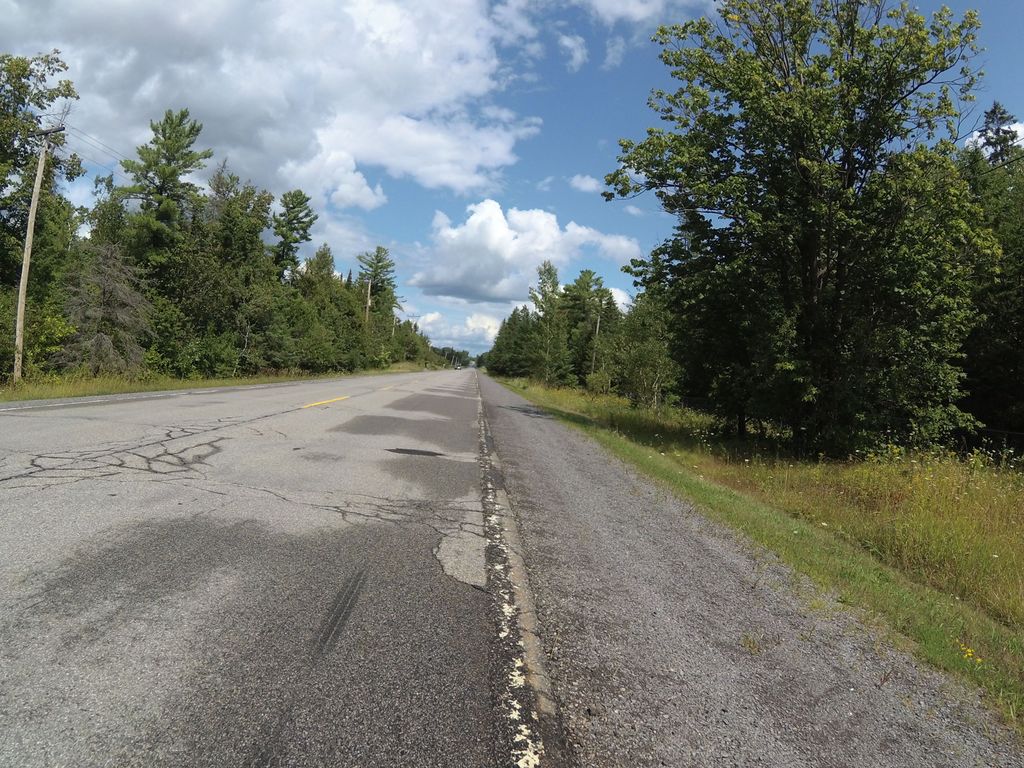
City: ottawa-gatineau